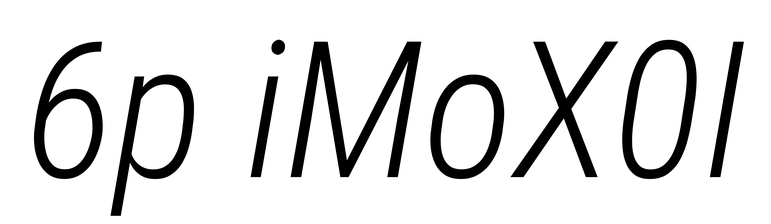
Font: Roboto-Italic_Condensed_Light_Italic